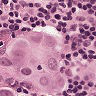
Metastatic tissue present: yes